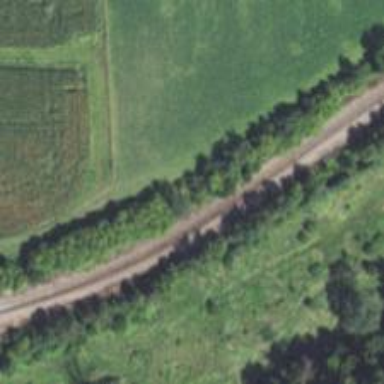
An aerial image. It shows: Railway track.